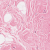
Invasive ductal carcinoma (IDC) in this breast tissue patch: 0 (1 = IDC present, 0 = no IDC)